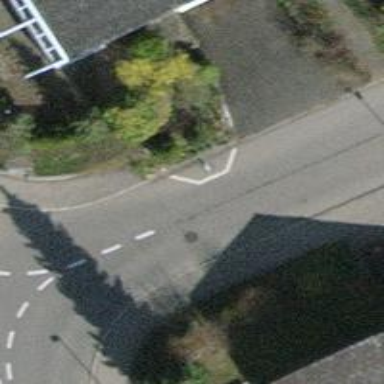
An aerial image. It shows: Chicane for traffic calming.